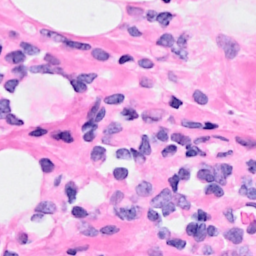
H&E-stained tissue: Breast